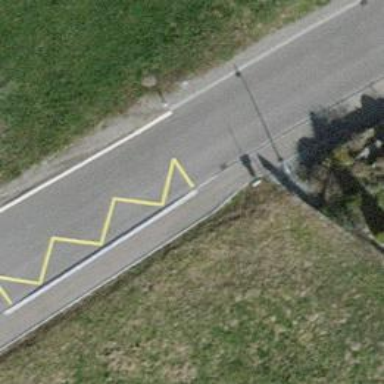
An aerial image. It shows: Bus stop equipped with public transport stop position.